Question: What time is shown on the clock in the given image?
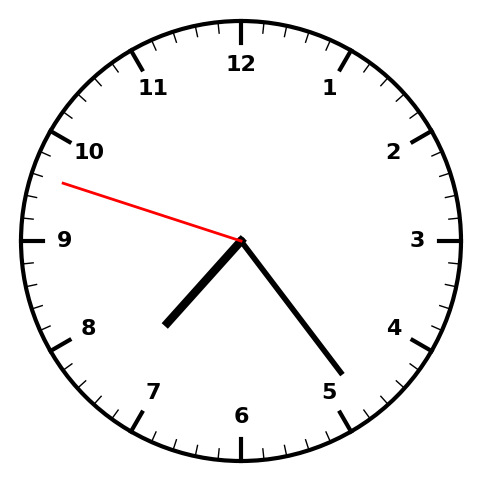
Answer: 07:23:48